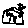
Label: house